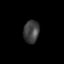
Tissue: skin
Cell type: Epithelial cells
Senescence score: 0.2458
Nuclear area (px): 350
Mean DAPI intensity: 63.629